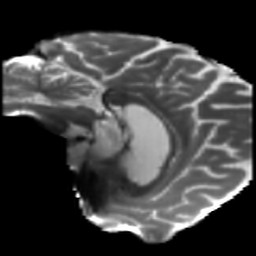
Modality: T2w
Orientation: sagittal
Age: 41
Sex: male
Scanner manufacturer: siemens
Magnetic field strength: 3 T
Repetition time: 5.25 s
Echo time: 0.08 s